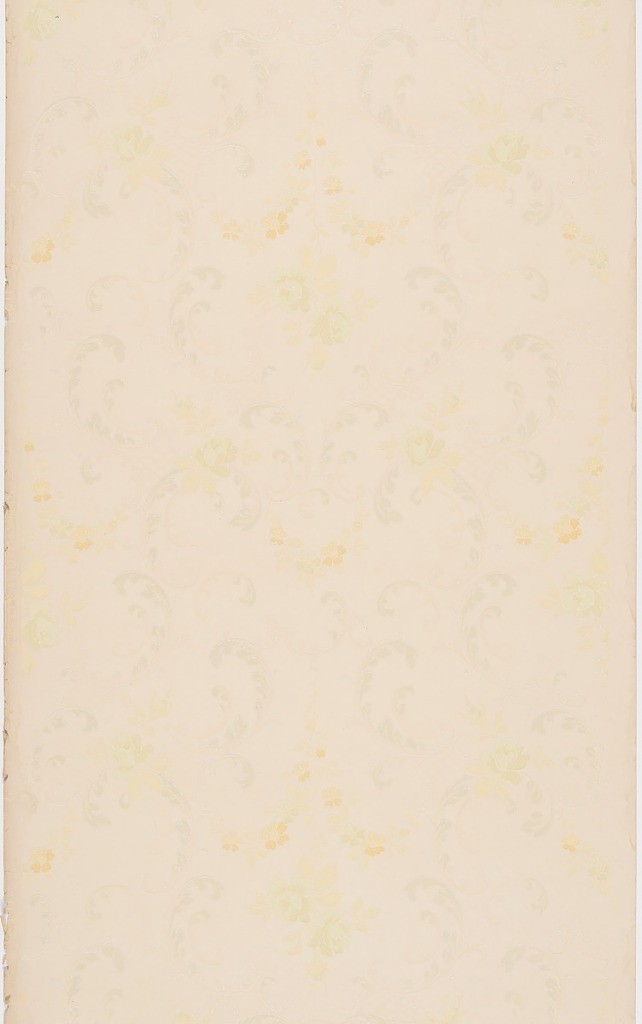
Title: Ceiling paper
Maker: Henry Gledhill & Co., 1889 – 1900
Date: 1905–1915
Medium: Machine-printed paper, liquid mica
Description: Acanthus scrolls printed in mica and roses outlined in metallic. Printed on off-white ground.